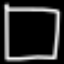
Label: square